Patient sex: M
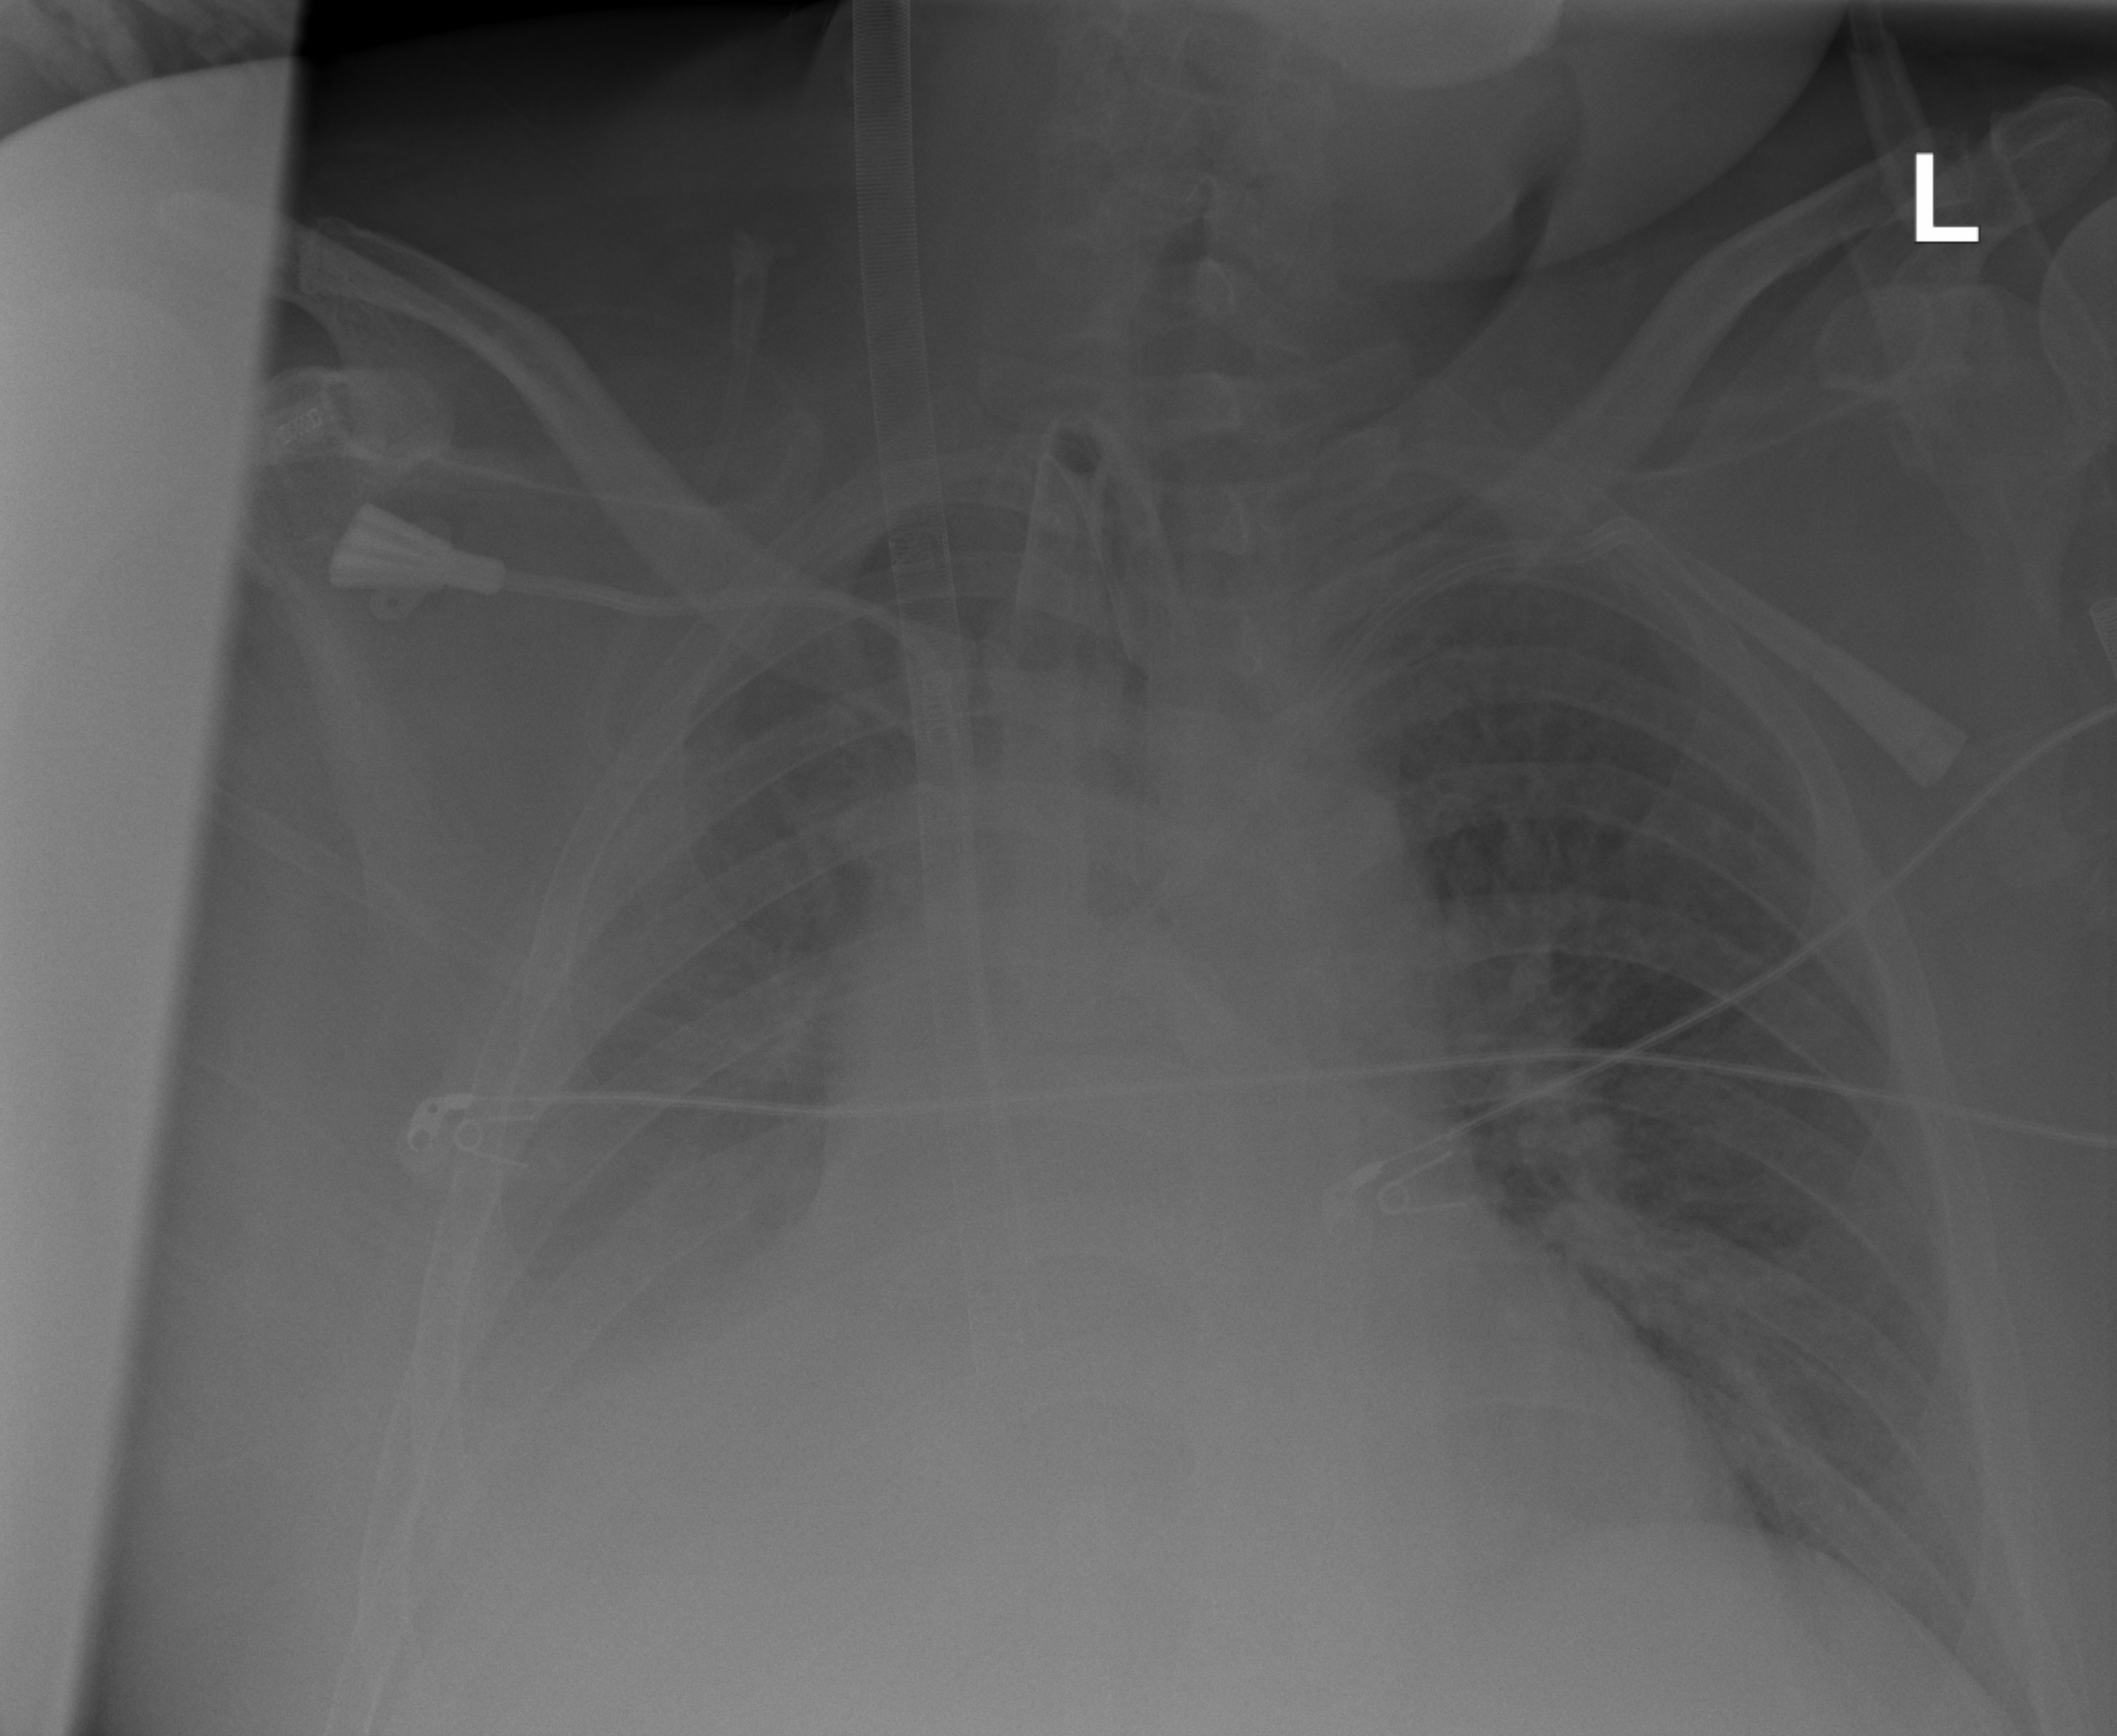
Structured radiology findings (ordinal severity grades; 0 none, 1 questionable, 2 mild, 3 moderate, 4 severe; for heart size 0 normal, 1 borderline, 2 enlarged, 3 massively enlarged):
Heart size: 2
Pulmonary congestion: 0
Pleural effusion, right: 2
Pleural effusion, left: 2
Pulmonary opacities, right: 2
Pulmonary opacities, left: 2
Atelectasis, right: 3
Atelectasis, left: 2